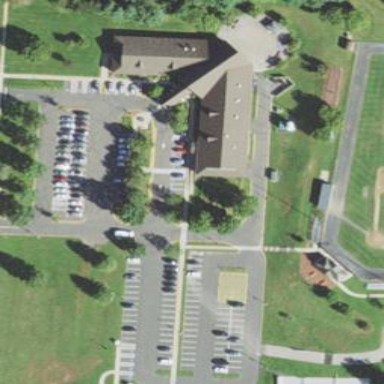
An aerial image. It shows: Community center building.